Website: macys
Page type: review-order
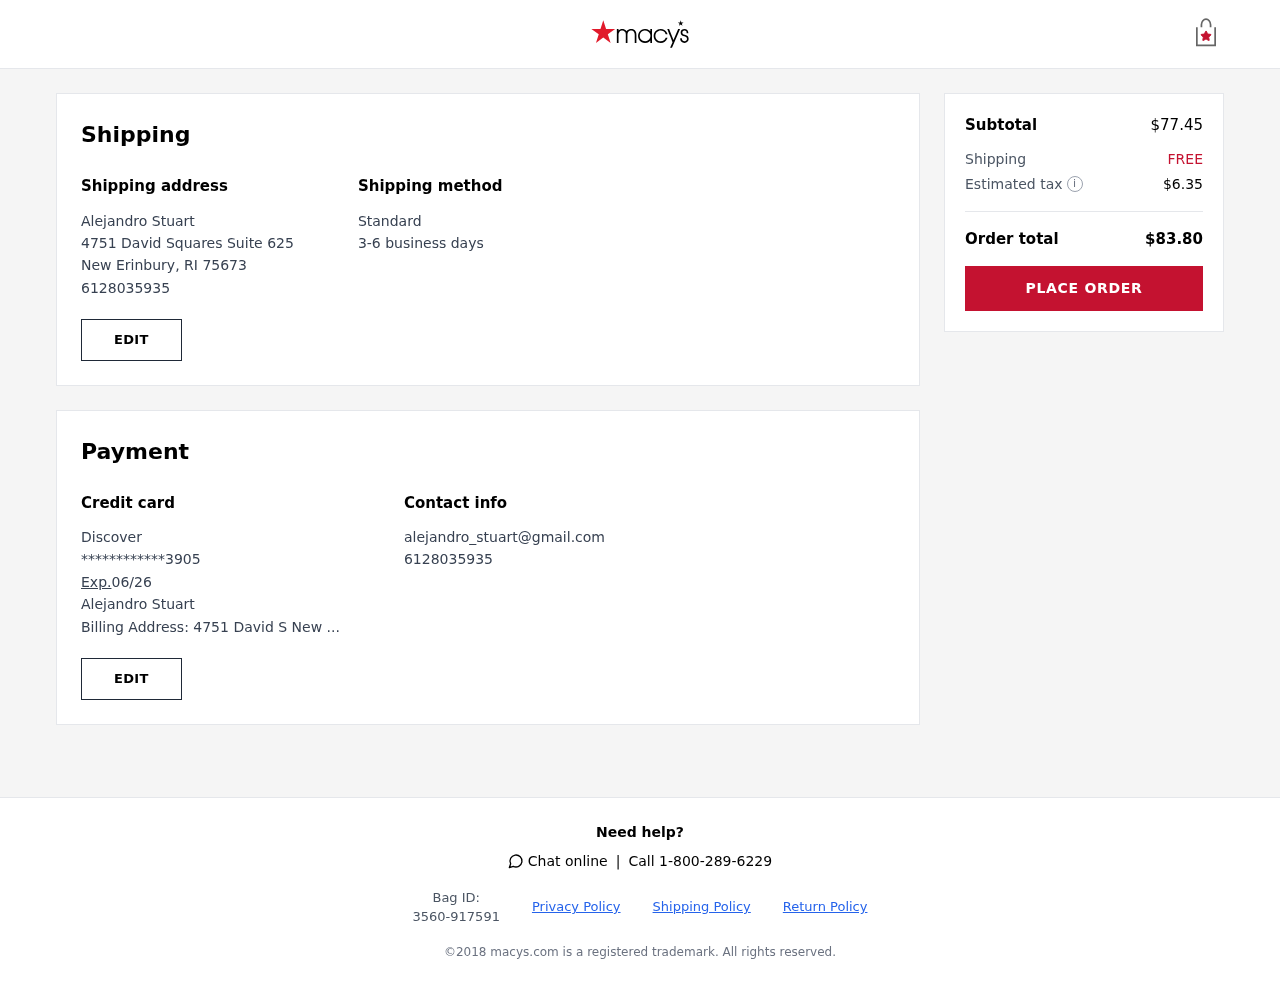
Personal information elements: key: PII_CARD_EXPIRY
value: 06/26
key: PII_CARD_LAST4
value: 3905
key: PII_CARD_TYPE
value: Discover
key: PII_CITY
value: New Erinbury
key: PII_EMAIL
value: alejandro_stuart@gmail.com
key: PII_FULLNAME
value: Alejandro Stuart
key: PII_PHONE
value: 6128035935
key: PII_POSTCODE
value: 75673
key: PII_STATE_ABBR
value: RI
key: PII_STREET
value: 4751 David Squares Suite 625
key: PII_FIRSTNAME
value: Alejandro
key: PII_LASTNAME
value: Stuart
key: PII_FULLNAME2
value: Alejandro Stuart
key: PII_FULLNAME3
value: Alejandro Stuart
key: PII_FIRSTNAME2
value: Alejandro
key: PII_FIRSTNAME3
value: Alejandro
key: PII_LASTNAME2
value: Stuart
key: PII_LASTNAME3
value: Stuart
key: PII_FIRSTNAME_DERIVED
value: Alejandro
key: PII_LASTNAME_DERIVED
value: Stuart
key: PII_FULLNAME_DERIVED
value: Alejandro Stuart
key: PII_NAME_FULL_DERIVED
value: Alejandro Stuart
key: PII_BILLING_ADDRESS
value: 4751 David S New
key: PII_PHONE_LINE
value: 5935
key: PII_PHONE_SUFFIX
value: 5935
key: PII_PHONE2
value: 6128035935
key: PII_PHONE3
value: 6128035935
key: PII_PHONE_NUMERIC
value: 6128035935
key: PII_PHONE_LINE_NUMERIC
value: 5935
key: PII_PHONE_SUFFIX_NUMERIC
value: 5935
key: PII_PHONE2_NUMERIC
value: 6128035935
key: PII_PHONE3_NUMERIC
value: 6128035935
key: PII_PHONE_DIGITS
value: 6128035935
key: PII_PHONE_LAST4
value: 5935
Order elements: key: ORDER_SUBTOTAL
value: $77.45
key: ORDER_SHIPPING_COST
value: FREE
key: ORDER_TAX
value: $6.35
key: ORDER_TOTAL
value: $83.80